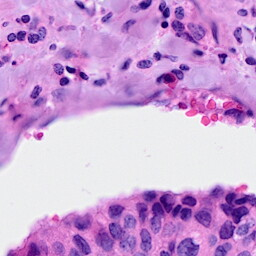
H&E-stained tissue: Breast